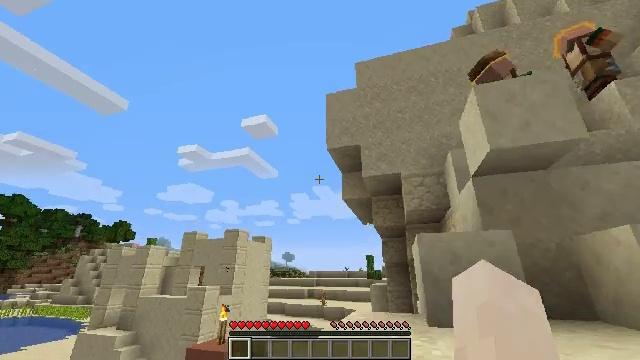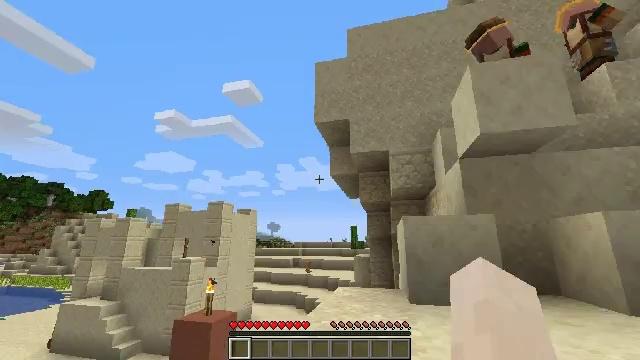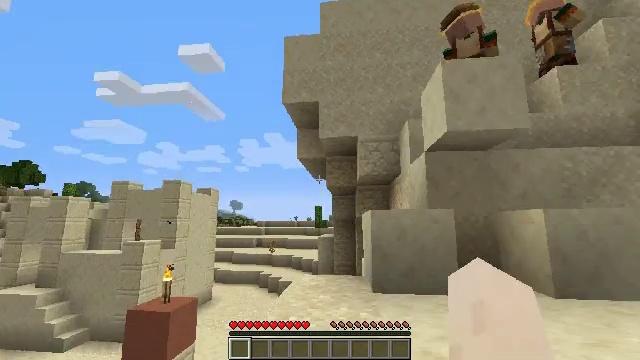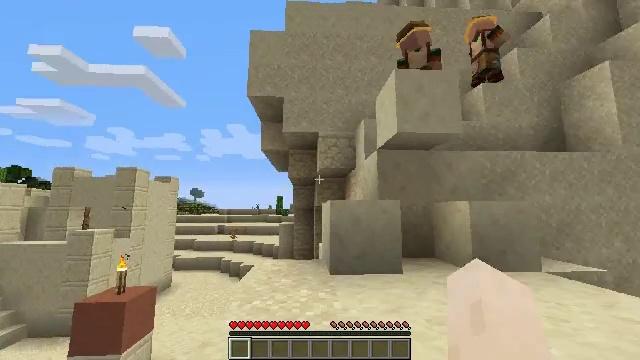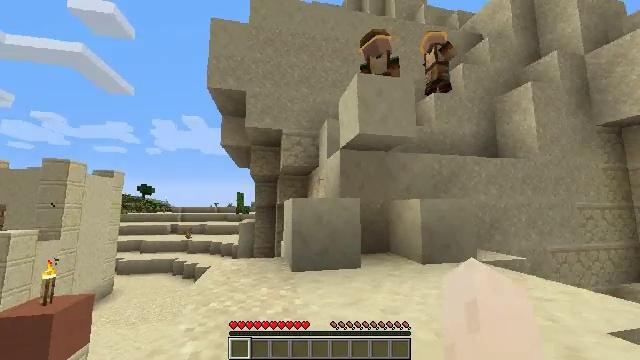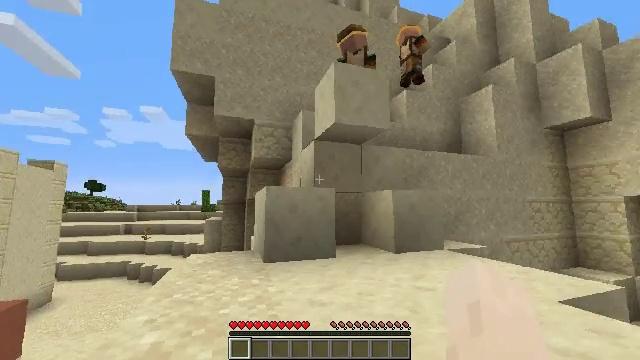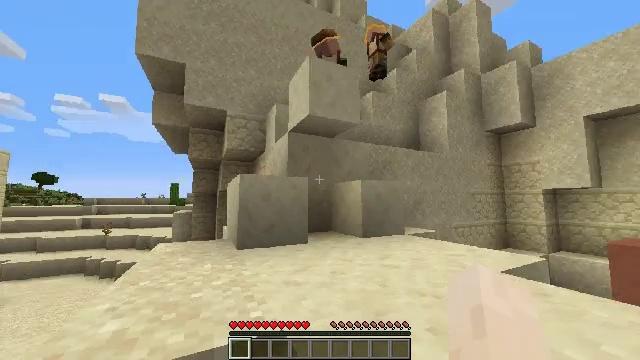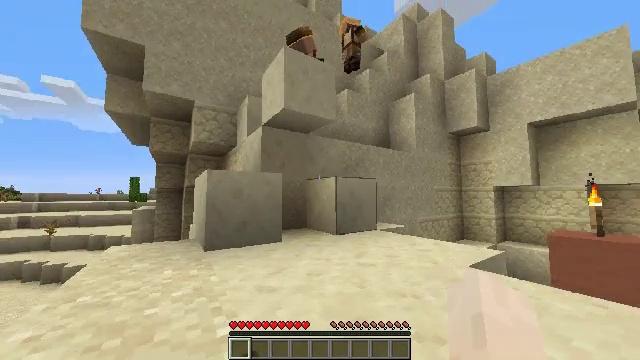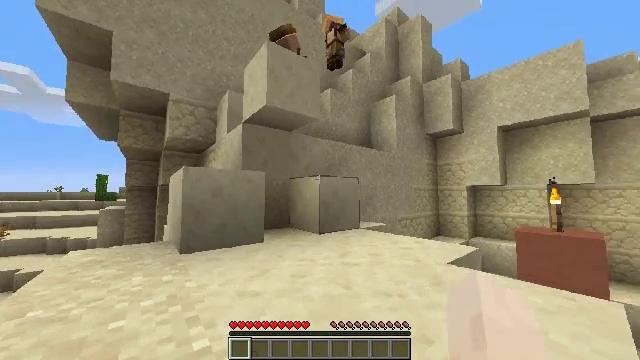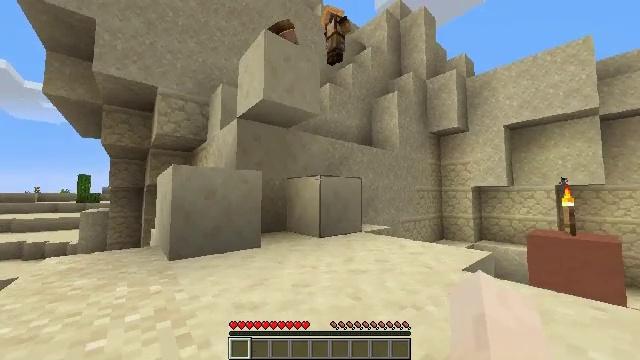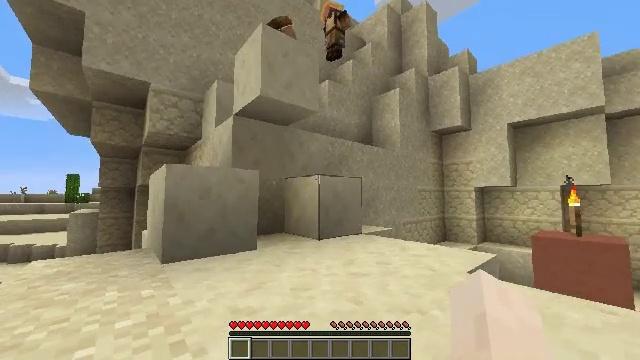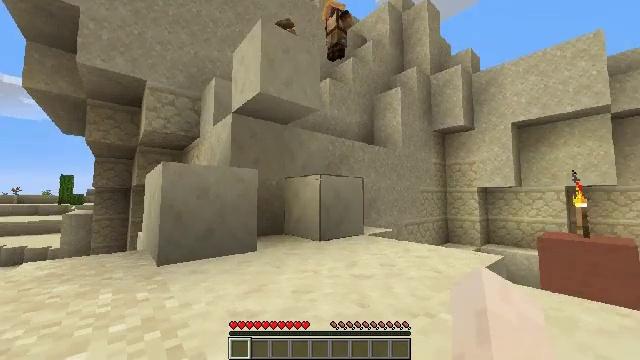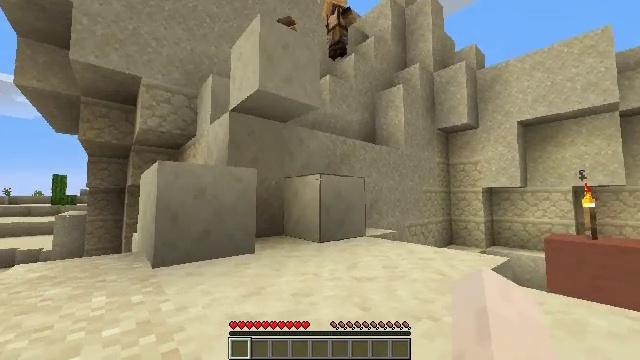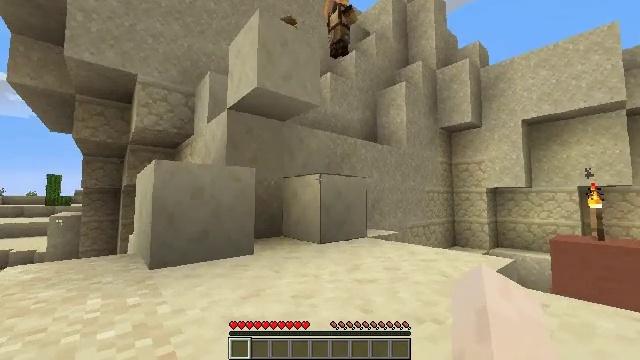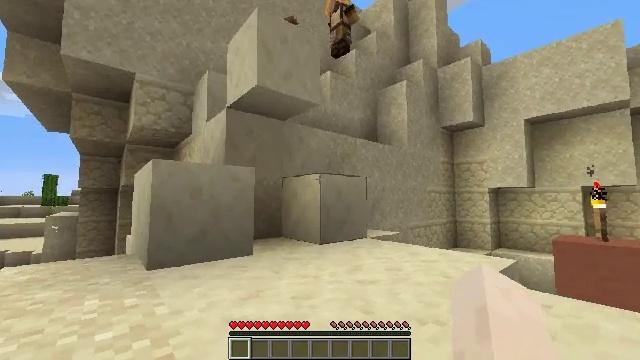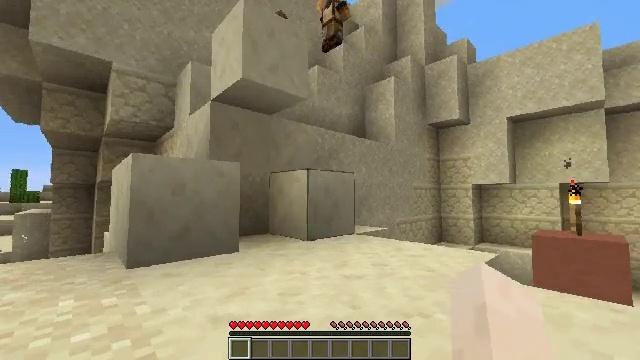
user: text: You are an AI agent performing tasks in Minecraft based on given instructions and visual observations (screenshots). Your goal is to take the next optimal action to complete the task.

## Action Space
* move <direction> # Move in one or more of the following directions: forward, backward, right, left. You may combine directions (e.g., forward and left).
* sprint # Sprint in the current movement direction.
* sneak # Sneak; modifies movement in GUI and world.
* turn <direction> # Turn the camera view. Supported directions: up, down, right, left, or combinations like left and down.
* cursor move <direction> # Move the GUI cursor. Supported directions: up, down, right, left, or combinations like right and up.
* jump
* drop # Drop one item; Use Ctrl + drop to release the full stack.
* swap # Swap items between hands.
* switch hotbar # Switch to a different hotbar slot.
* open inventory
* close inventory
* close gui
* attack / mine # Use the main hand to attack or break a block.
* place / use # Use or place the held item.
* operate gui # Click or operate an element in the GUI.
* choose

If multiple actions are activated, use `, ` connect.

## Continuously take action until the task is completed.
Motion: motion action
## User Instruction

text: Gather the chest from its place.
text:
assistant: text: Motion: move forward, sprint, turn right and down, jump
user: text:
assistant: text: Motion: move forward, sprint, turn right and down, jump
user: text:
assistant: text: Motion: move forward, sprint, turn right and down, jump
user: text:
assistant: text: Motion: move forward, sprint, turn right, jump
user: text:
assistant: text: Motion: move forward, sprint, turn right
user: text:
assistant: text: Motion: move forward, sprint, turn right and down
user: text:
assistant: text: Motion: move forward, turn right
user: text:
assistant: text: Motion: turn right
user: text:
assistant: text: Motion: no_op
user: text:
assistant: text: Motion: no_op
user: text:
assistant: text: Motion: no_op
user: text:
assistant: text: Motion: no_op
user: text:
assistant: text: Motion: no_op
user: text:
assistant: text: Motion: no_op
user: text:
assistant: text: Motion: turn right
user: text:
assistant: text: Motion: move forward, sprint, turn right and down, jump
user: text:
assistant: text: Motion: move forward, sprint, turn right and down, jump
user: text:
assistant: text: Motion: move forward, sprint, turn right and down, jump
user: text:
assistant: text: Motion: move forward, sprint, turn right and down, jump
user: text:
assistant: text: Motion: move forward, sprint, turn right and down, jump
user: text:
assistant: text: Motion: move forward, sprint, turn right and down
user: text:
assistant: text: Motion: move forward, sprint, turn right and down
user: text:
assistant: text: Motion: move forward, turn right
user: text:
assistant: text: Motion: no_op
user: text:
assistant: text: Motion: no_op
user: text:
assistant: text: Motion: no_op
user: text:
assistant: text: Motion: no_op
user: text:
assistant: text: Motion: no_op
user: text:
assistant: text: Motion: no_op
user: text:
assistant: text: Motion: no_op